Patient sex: M
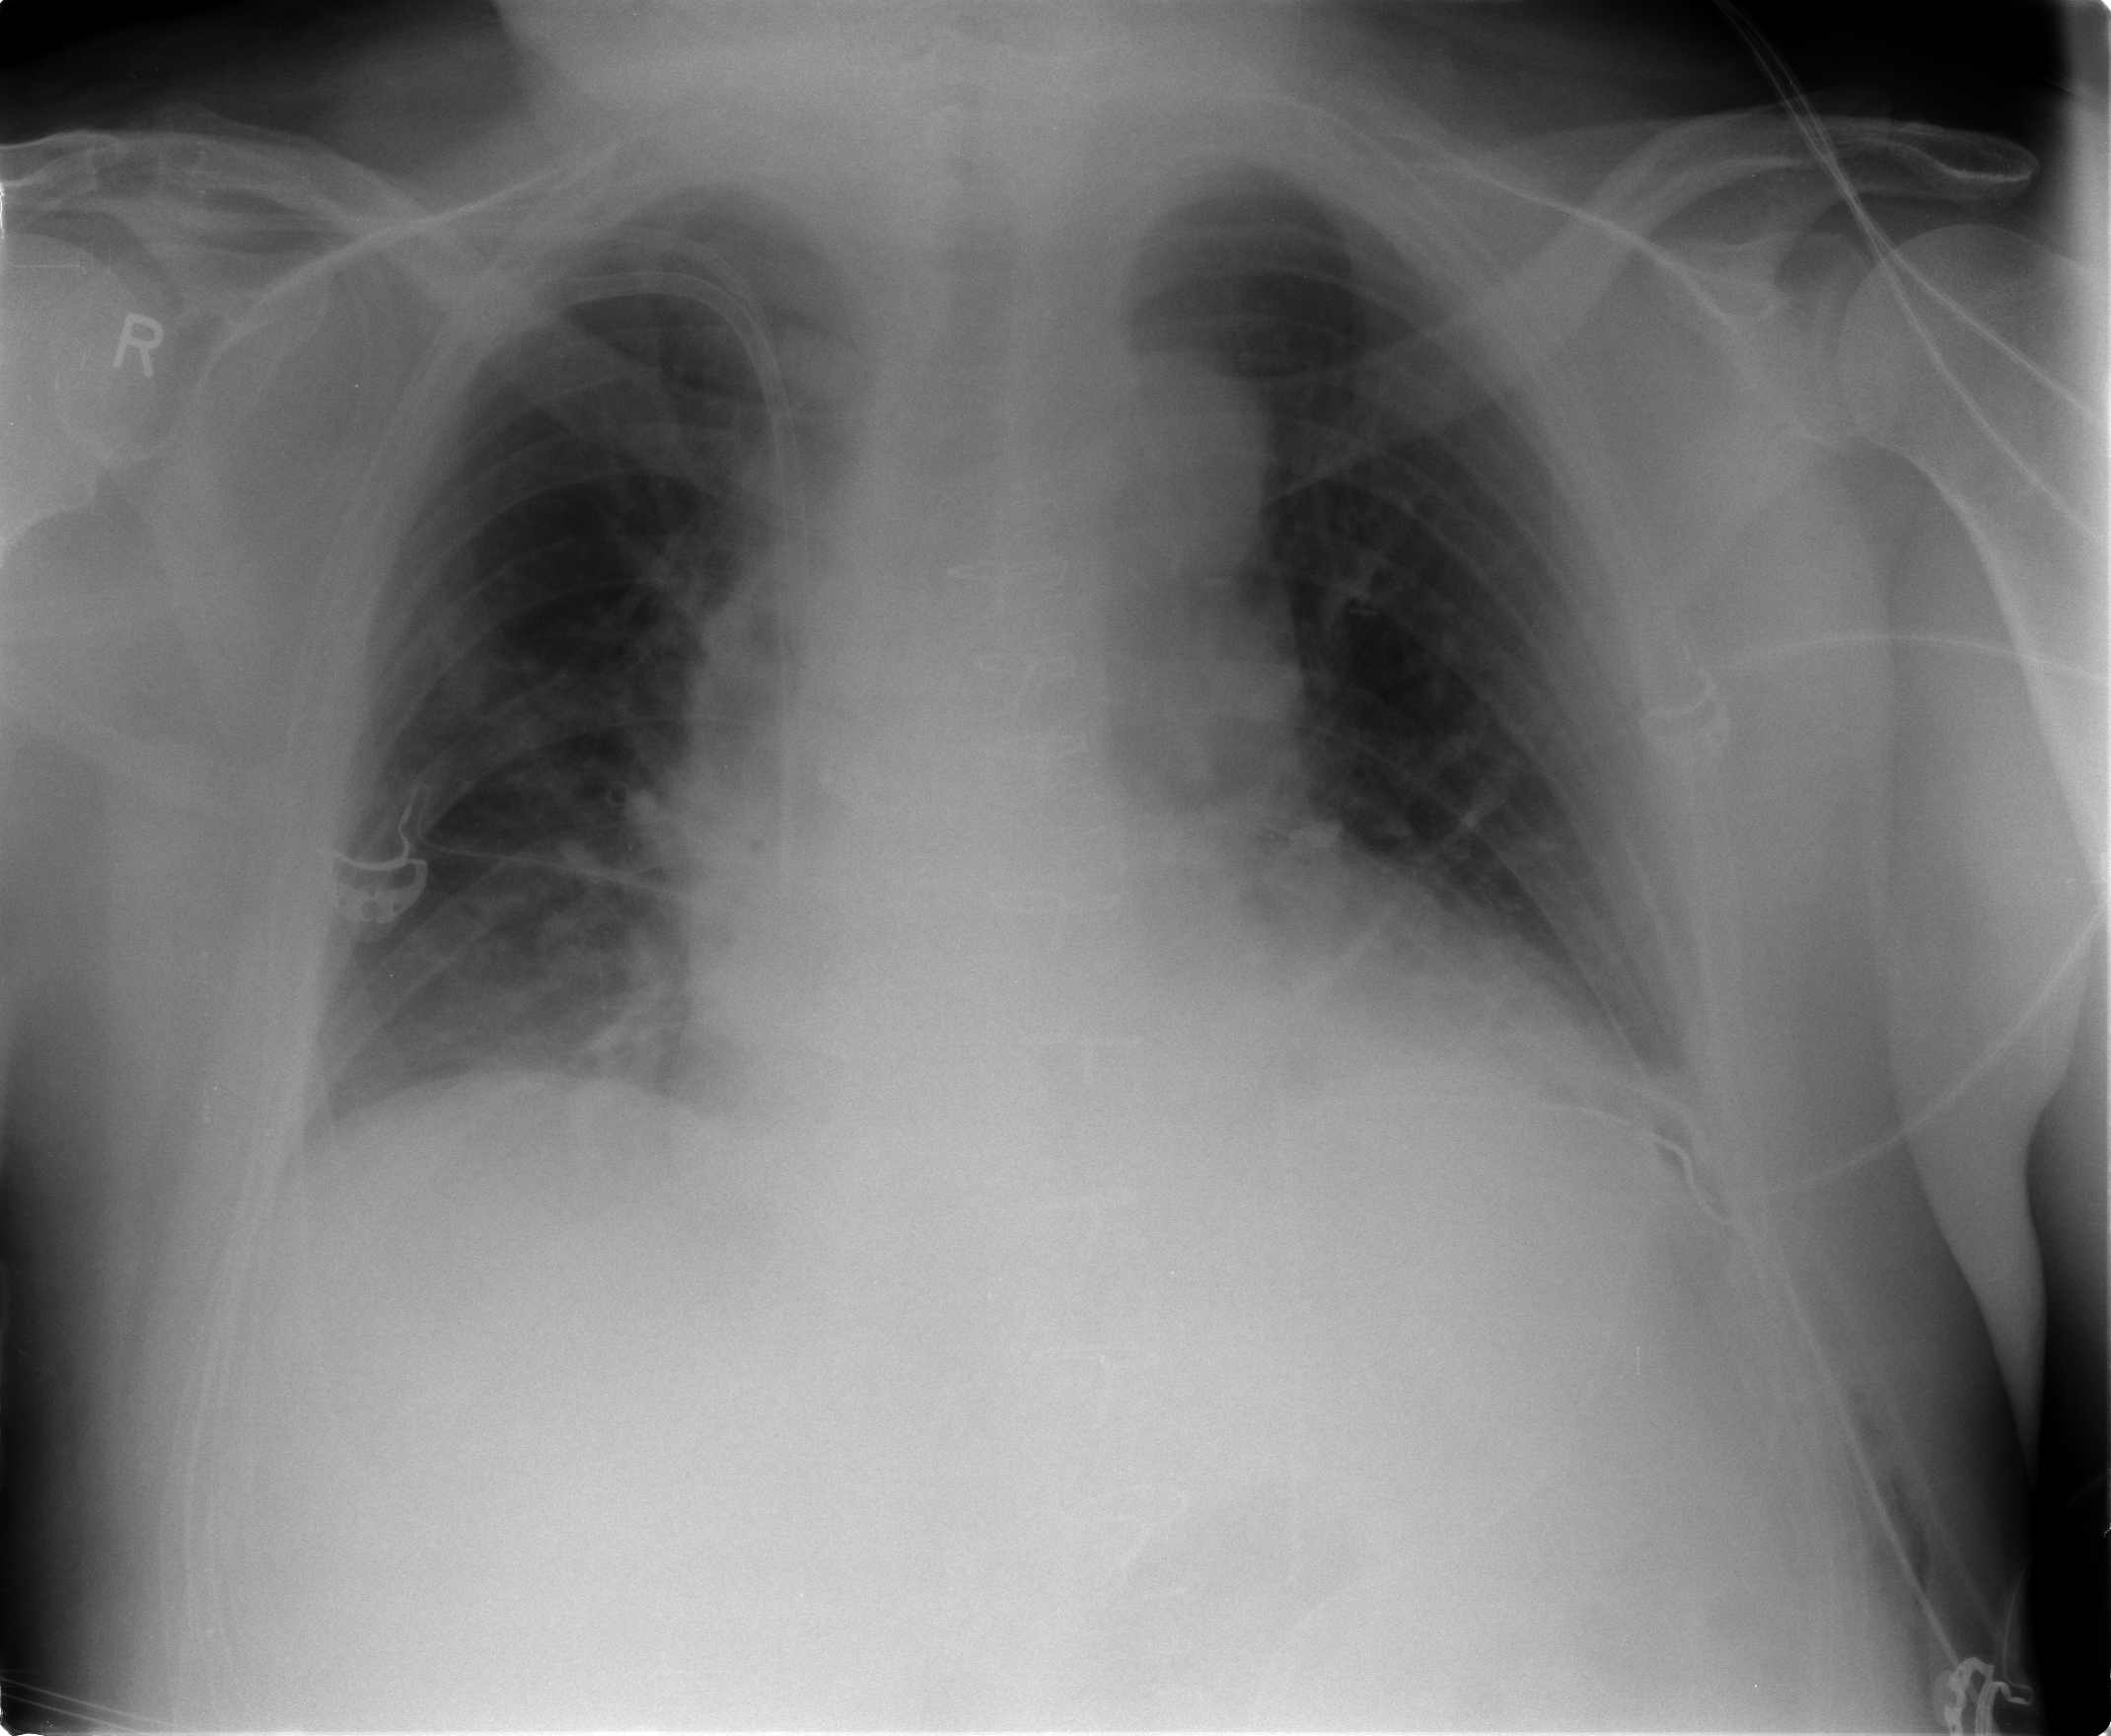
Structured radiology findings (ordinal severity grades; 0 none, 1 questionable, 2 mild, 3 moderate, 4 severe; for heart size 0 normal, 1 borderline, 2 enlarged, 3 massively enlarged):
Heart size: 0
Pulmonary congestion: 0
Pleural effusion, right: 0
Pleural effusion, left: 2
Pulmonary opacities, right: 0
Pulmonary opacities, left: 0
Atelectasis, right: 0
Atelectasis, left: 2